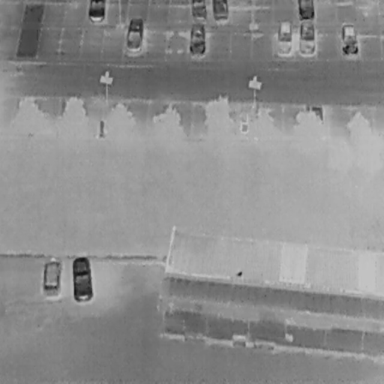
There are 11 Cars in the infrared image.